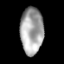
Tissue: lung
Cell type: Others
Senescence score: 0.2077
Nuclear area (px): 1051
Mean DAPI intensity: 165.792